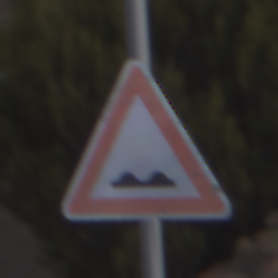
Verkehrszeichen: UnebeneFahrbahn
Umgebung: Outdoor, Nature
Tageszeit: Dusk
Wetter: Clear
Licht: Natural
Jahreszeit: NotSpecified
Kontrast: LowContrast